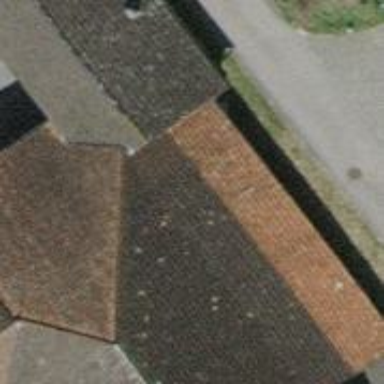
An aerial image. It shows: View of roof of building.